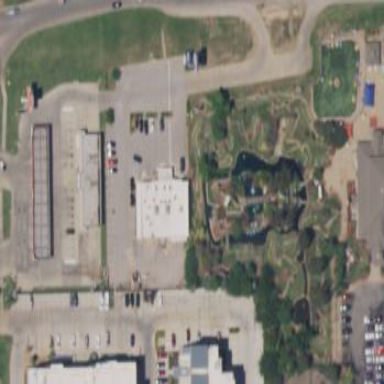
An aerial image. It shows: Miniature golf leisure land.